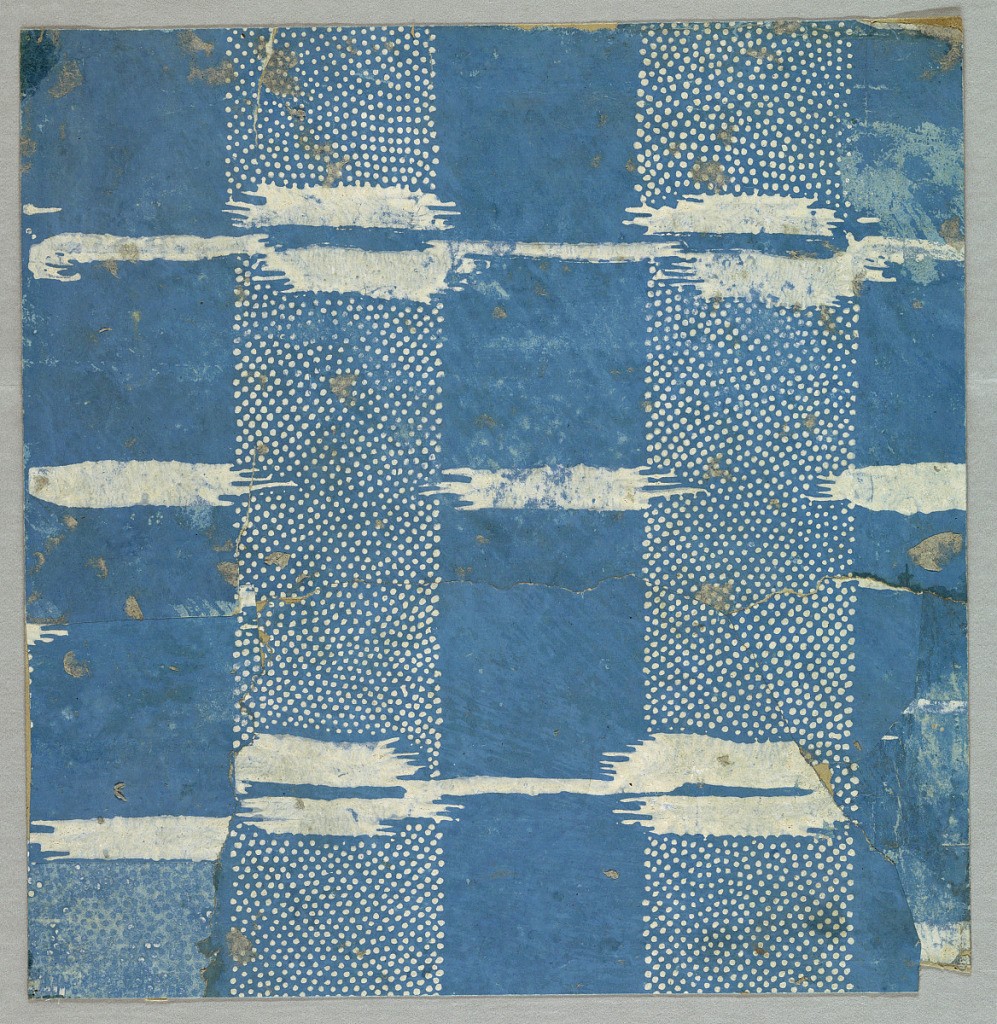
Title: Sidewall
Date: ca. 1800
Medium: Block-printed on handmade paper
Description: Square composed of stripes of blue and stippled white on blue, with transverse blobs of white in imitation of the effect of a warp print.